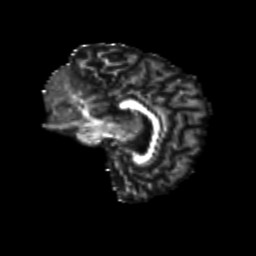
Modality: FA
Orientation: sagittal
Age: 19
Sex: male
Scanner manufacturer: siemens
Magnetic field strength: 3 T
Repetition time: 8.6 s
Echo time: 0.095 s